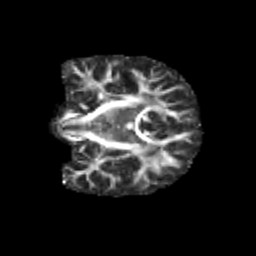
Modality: FA
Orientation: coronal
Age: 11
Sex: male
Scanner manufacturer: siemens
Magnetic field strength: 3 T
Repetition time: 3.8 s
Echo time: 0.07 s